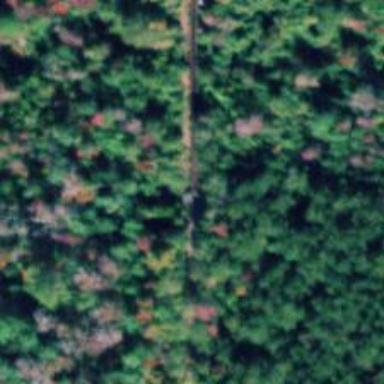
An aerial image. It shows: Abandoned railway.